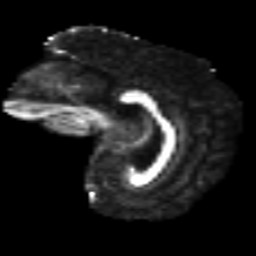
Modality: FA
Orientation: sagittal
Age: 33
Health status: ill
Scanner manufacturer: philips
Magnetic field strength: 3 T
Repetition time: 9 s
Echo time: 0.127 s